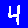
Digit: 4